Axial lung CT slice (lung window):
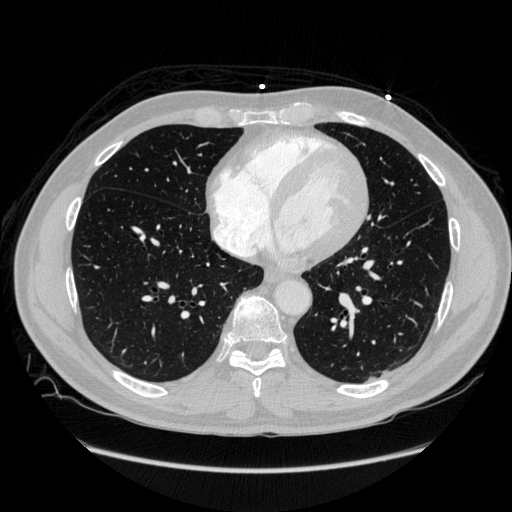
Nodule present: no